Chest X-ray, PA view. Patient: 44 years old, sex M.
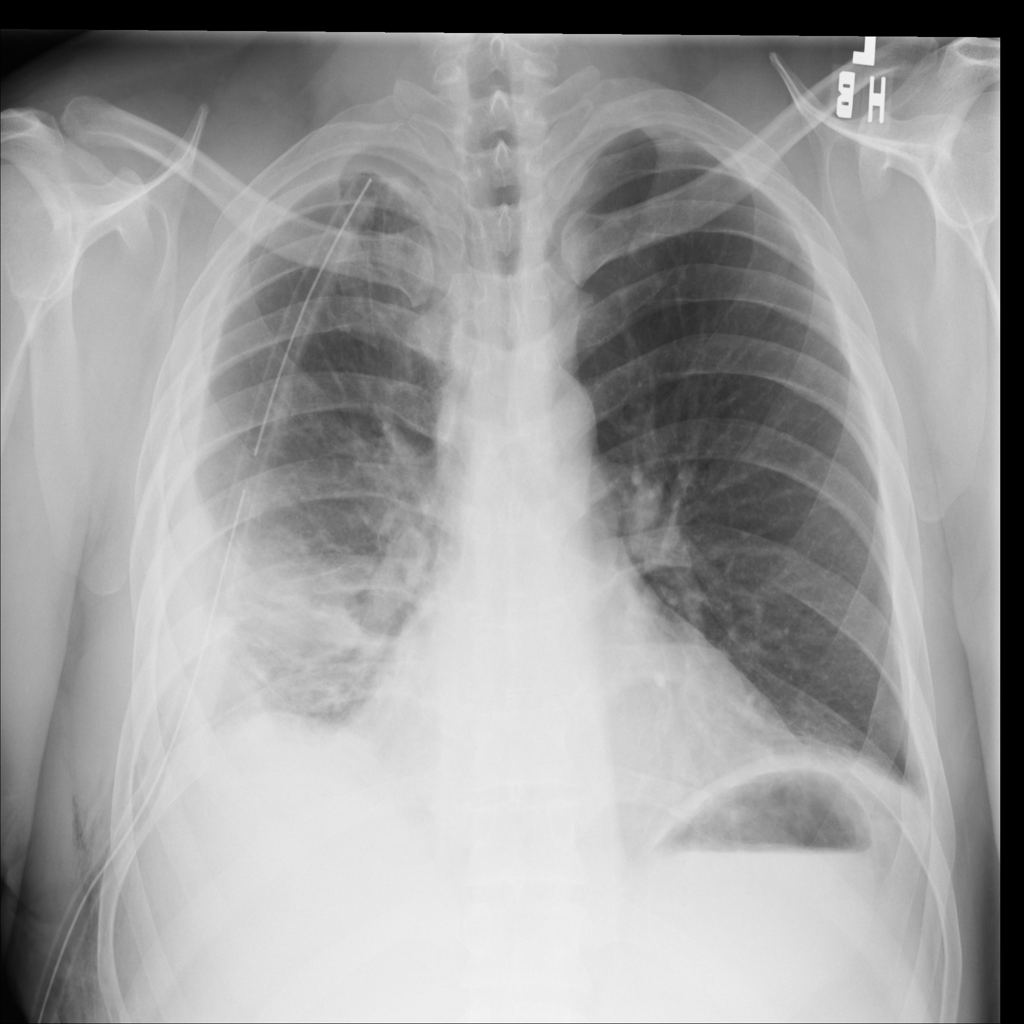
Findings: Atelectasis, Pneumothorax